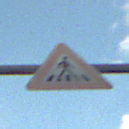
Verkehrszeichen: FussgaengerueberwegLinks
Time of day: SunriseSunset
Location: Outdoor (RoadRail)
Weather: PartlyCloudy
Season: NotSpecified
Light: Natural